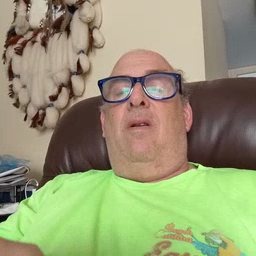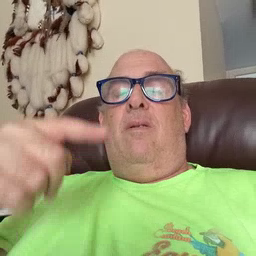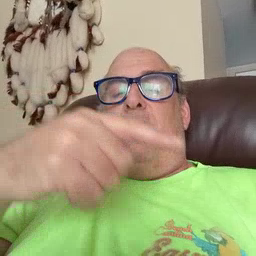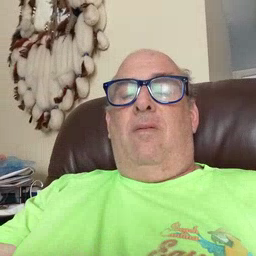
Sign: hesheit